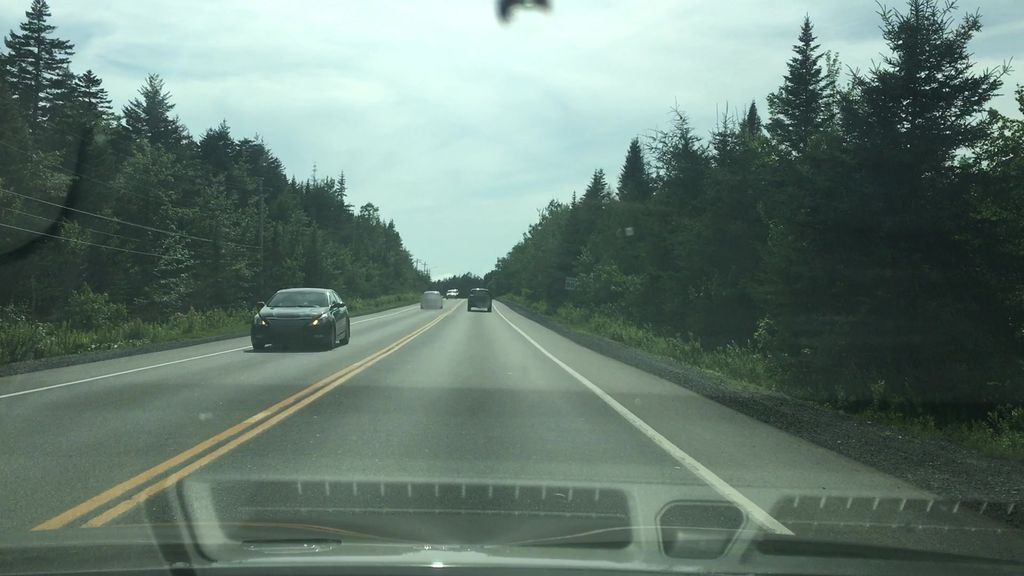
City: halifax